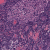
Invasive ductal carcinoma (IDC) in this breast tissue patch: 0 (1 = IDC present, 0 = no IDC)